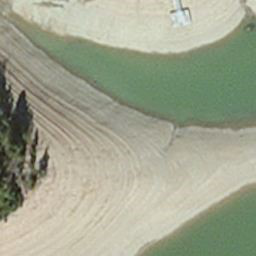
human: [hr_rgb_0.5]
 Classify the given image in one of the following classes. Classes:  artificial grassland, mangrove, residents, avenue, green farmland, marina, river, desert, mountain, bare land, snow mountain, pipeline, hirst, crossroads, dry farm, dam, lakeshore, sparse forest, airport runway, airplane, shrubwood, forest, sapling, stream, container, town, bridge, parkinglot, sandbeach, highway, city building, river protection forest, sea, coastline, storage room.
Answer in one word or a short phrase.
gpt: hirst